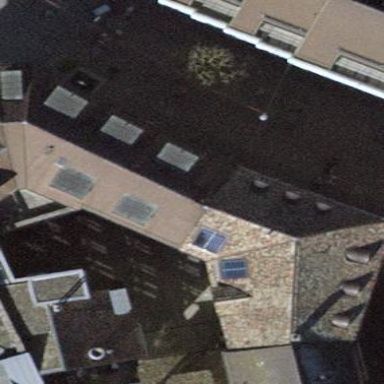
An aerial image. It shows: Office building.